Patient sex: M
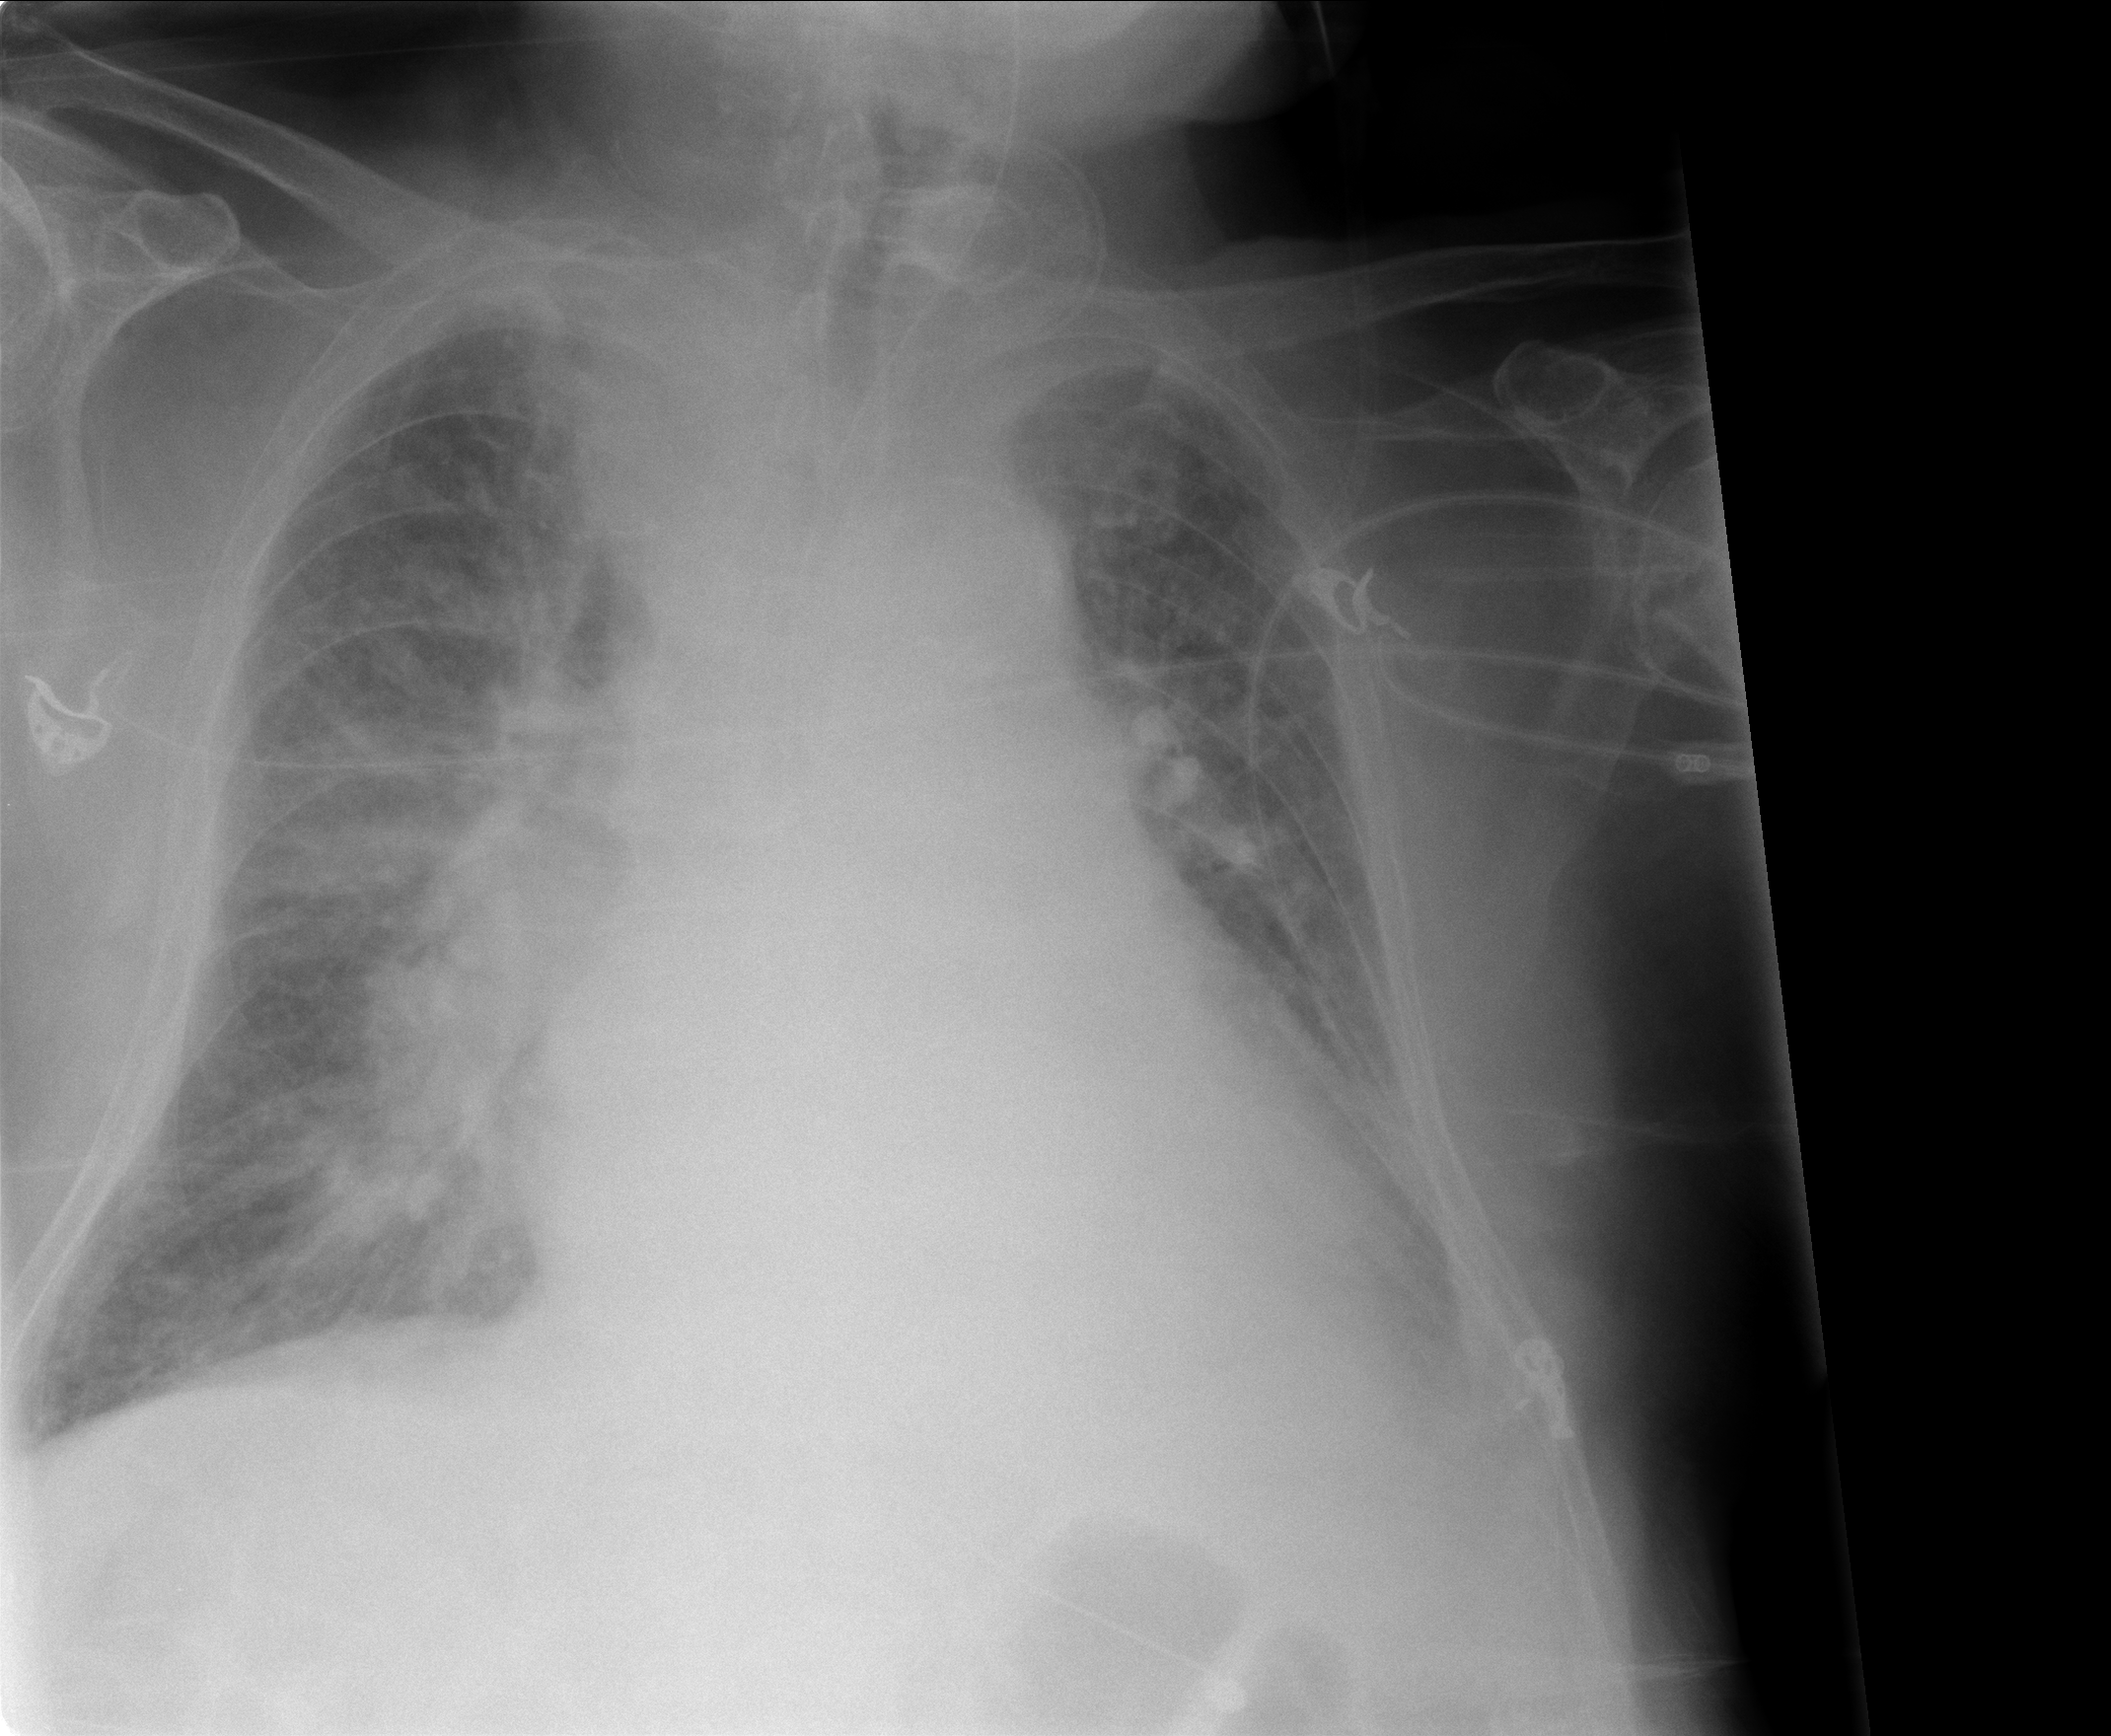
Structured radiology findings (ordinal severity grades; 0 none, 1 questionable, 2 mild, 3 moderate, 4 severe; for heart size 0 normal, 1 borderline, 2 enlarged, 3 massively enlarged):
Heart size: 2
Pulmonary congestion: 3
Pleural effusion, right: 1
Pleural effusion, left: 2
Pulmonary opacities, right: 2
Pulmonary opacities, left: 0
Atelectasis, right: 2
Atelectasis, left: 2